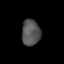
Tissue: lung
Cell type: T cells
Senescence score: 0.1641
Nuclear area (px): 472
Mean DAPI intensity: 84.956